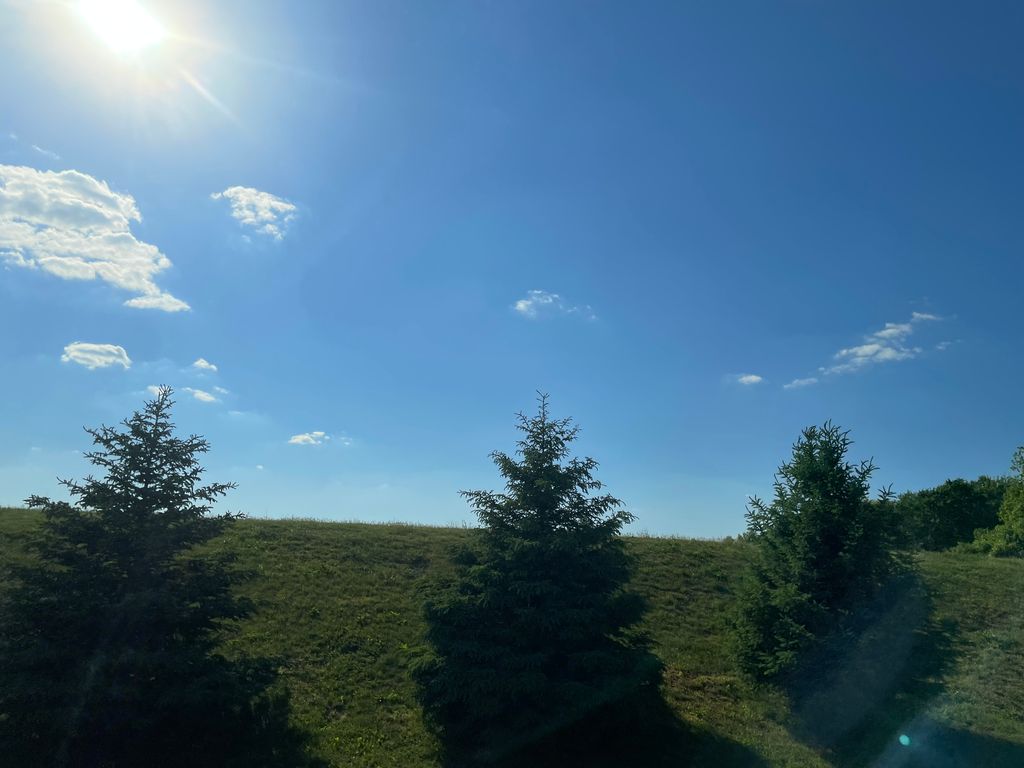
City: kitchener-waterloo